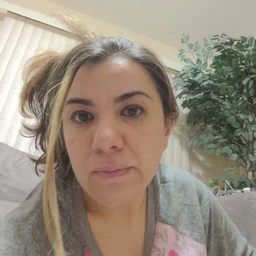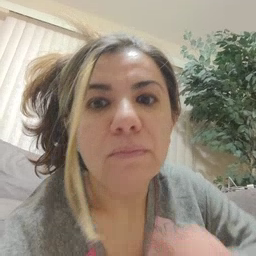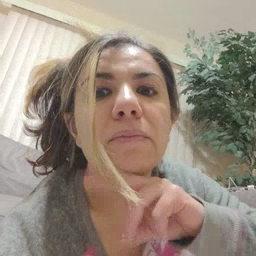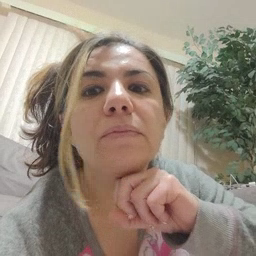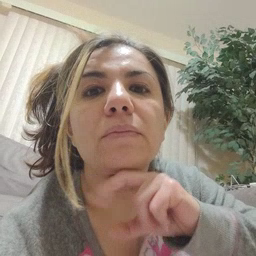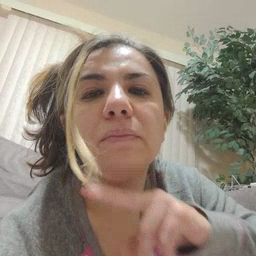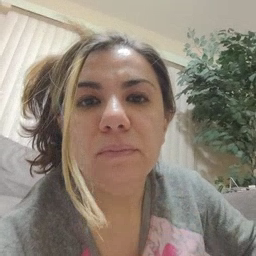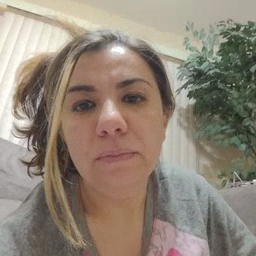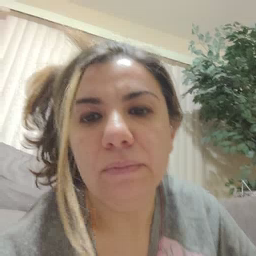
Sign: frog